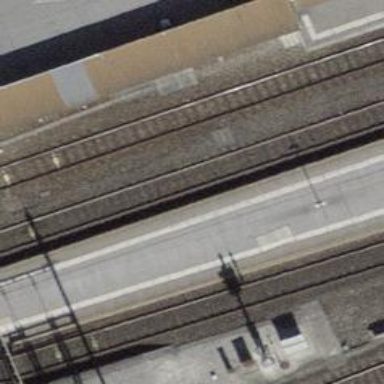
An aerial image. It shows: Single-track electrified railway with contact line.